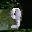
Label: 9